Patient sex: F
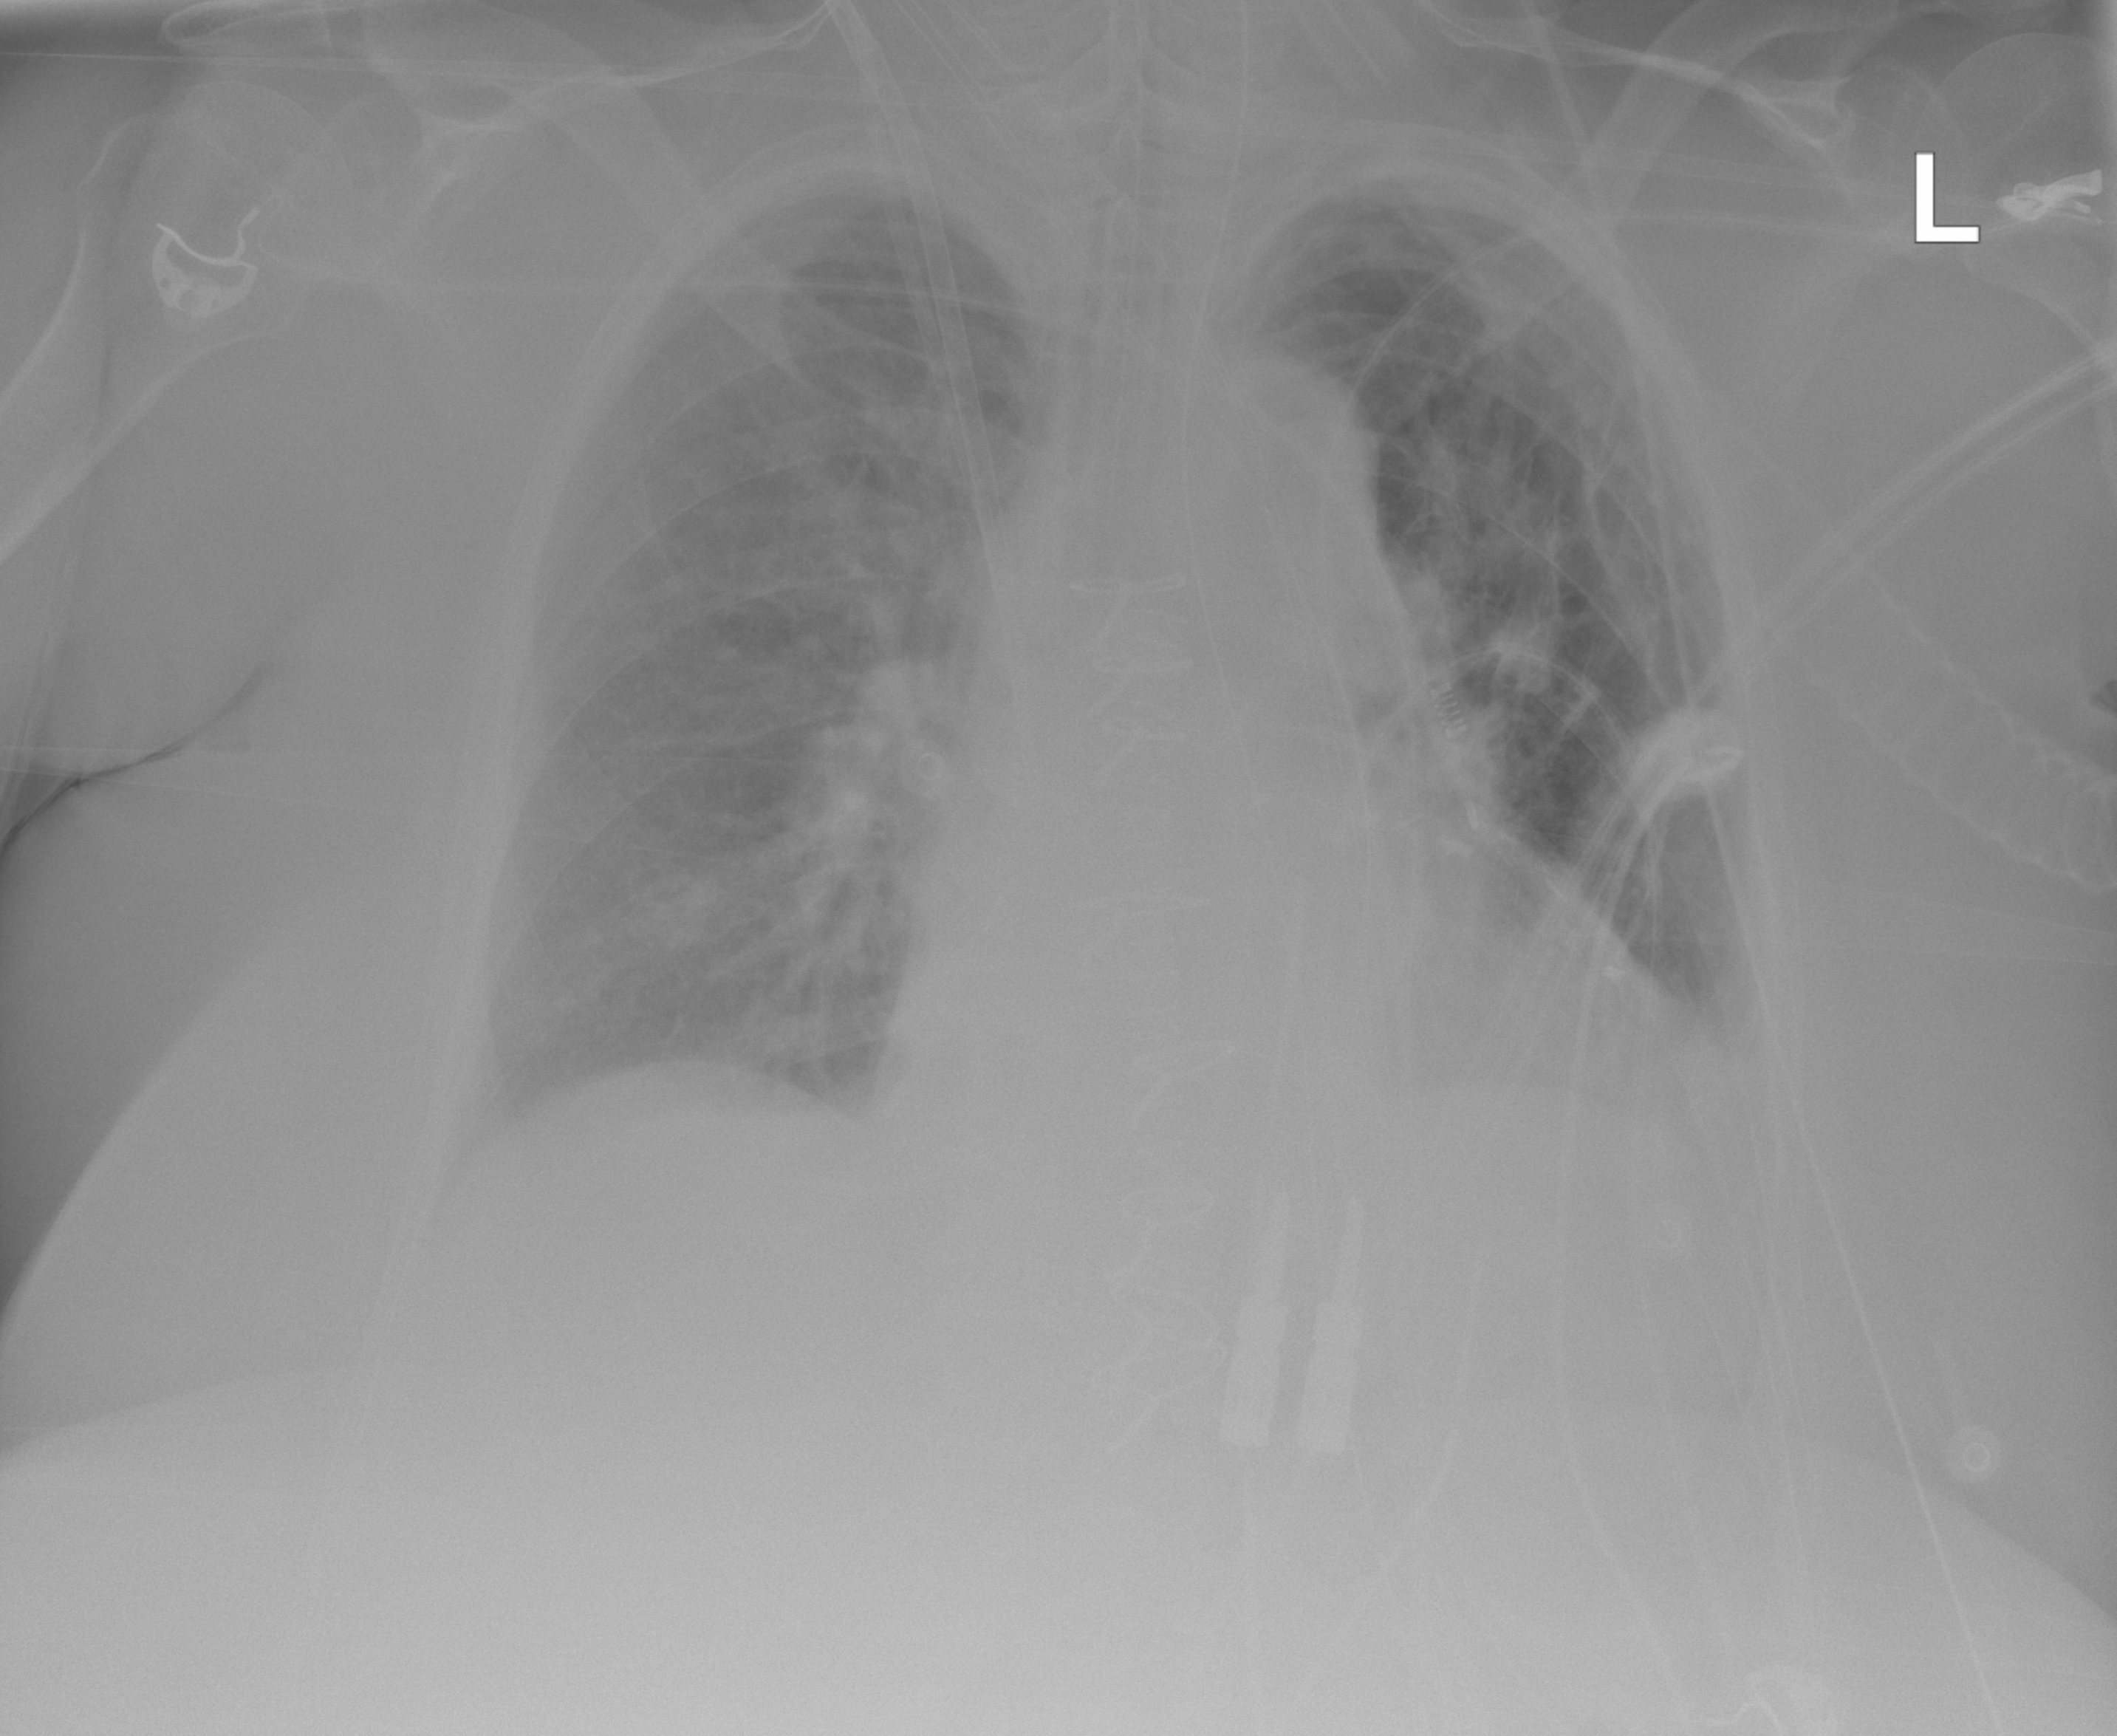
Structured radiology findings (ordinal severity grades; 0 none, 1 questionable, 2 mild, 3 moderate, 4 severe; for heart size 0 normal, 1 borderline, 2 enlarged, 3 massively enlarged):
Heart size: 0
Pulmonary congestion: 0
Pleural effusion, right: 2
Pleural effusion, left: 0
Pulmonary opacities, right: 0
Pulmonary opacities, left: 0
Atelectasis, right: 0
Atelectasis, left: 0